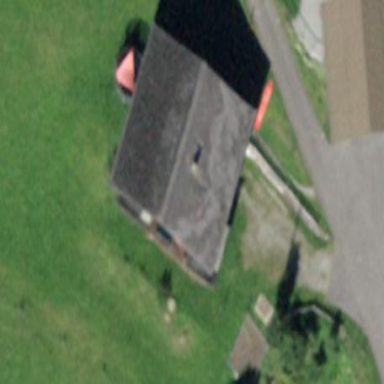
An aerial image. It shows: Gabled building with grey Eternit roof.